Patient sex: F
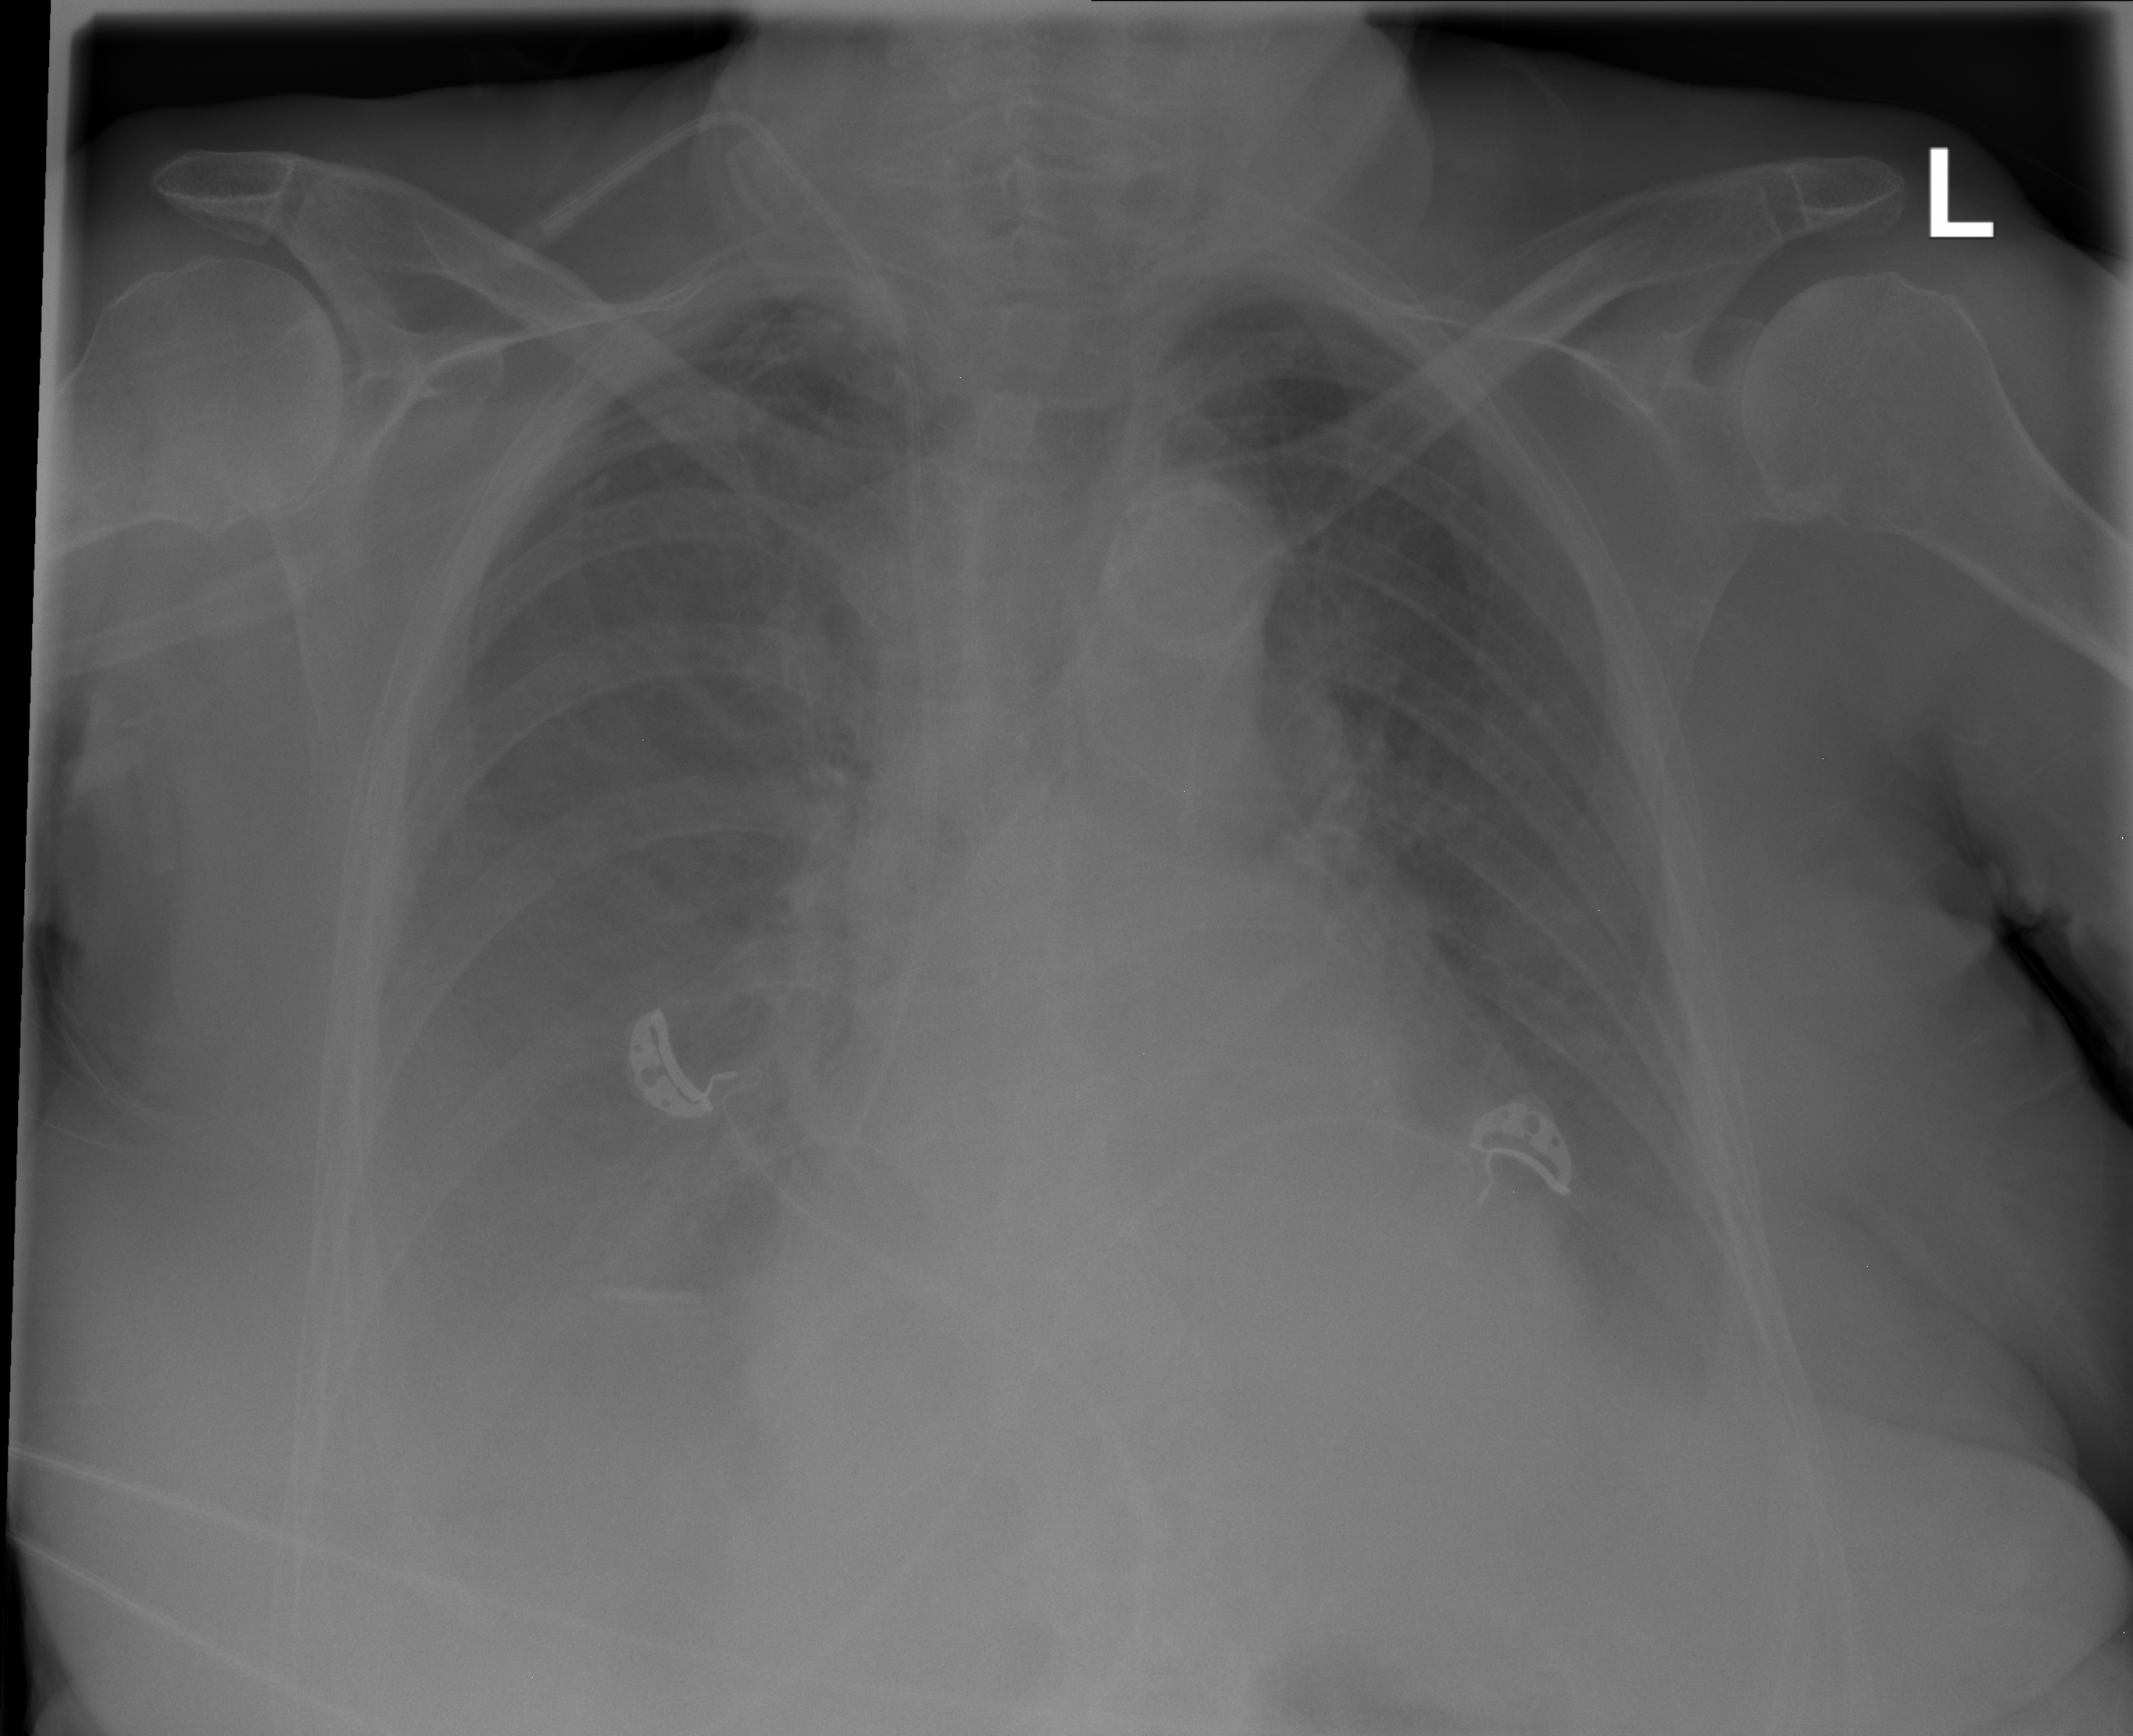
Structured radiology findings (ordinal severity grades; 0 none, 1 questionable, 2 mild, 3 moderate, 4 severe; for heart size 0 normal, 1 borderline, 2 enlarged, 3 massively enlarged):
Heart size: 2
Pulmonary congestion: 0
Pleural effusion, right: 2
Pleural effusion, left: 2
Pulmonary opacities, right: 0
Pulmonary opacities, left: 0
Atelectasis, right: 2
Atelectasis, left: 2